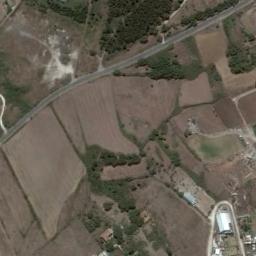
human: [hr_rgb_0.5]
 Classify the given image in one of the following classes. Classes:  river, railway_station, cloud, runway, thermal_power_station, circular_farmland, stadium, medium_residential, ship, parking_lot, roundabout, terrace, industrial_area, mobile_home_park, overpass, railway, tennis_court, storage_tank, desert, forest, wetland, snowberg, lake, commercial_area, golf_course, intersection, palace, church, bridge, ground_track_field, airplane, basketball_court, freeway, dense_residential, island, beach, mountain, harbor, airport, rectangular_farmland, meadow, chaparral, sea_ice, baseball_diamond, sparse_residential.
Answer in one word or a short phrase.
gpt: terrace